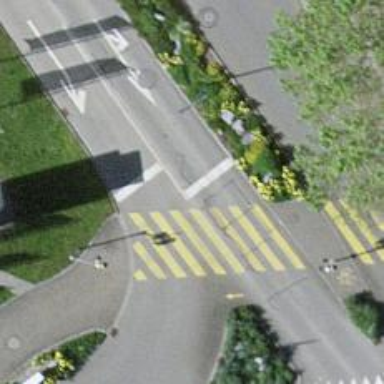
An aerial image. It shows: Road with traffic signals.